Field crop: tomato
Growth stage: 1
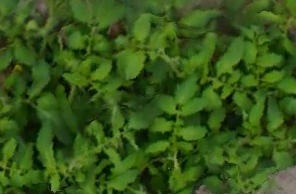
Species: tomato